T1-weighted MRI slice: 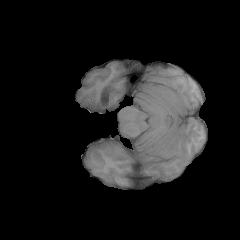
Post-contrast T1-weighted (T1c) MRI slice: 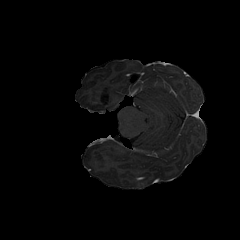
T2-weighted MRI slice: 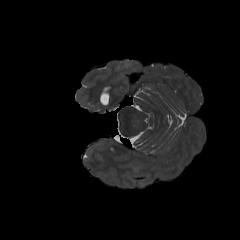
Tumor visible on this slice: no